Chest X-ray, PA view. Patient: 59 years old, sex F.
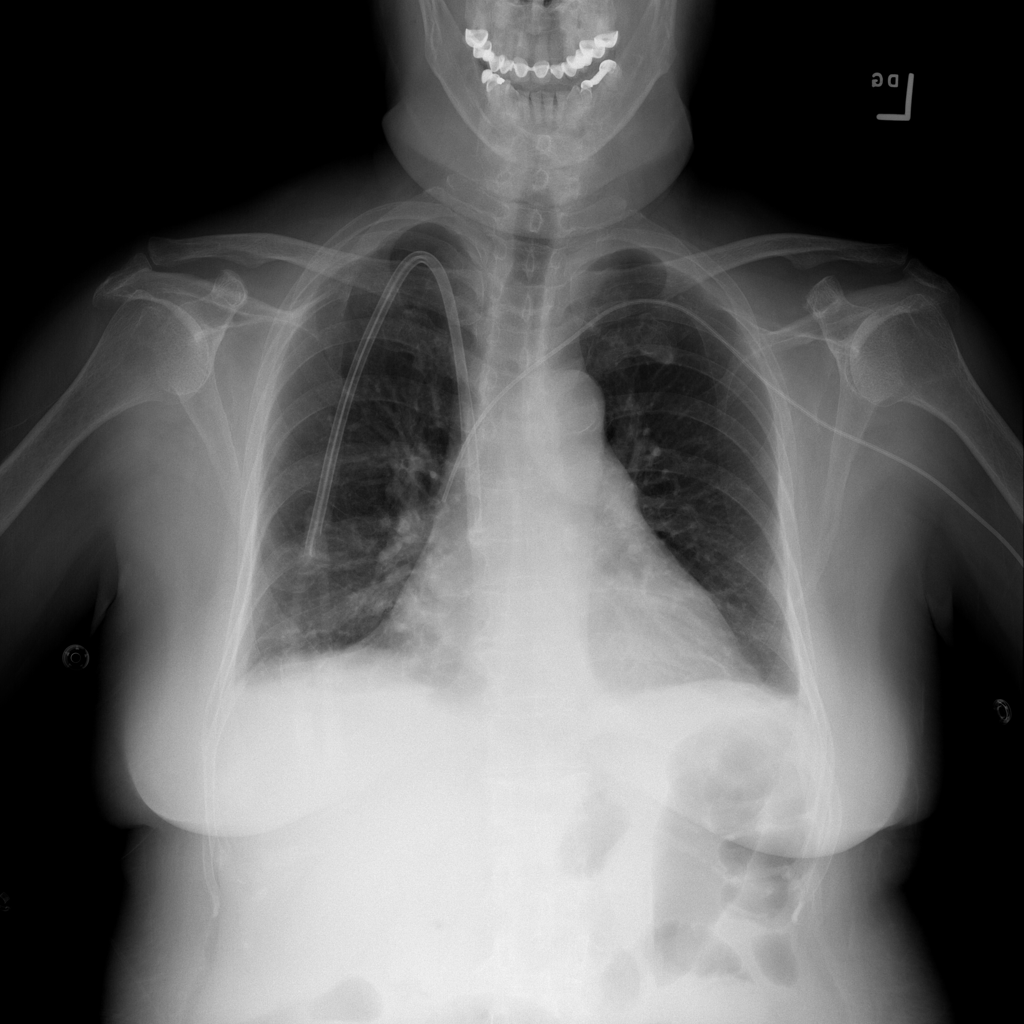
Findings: Atelectasis, Effusion, Pleural_Thickening